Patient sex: M
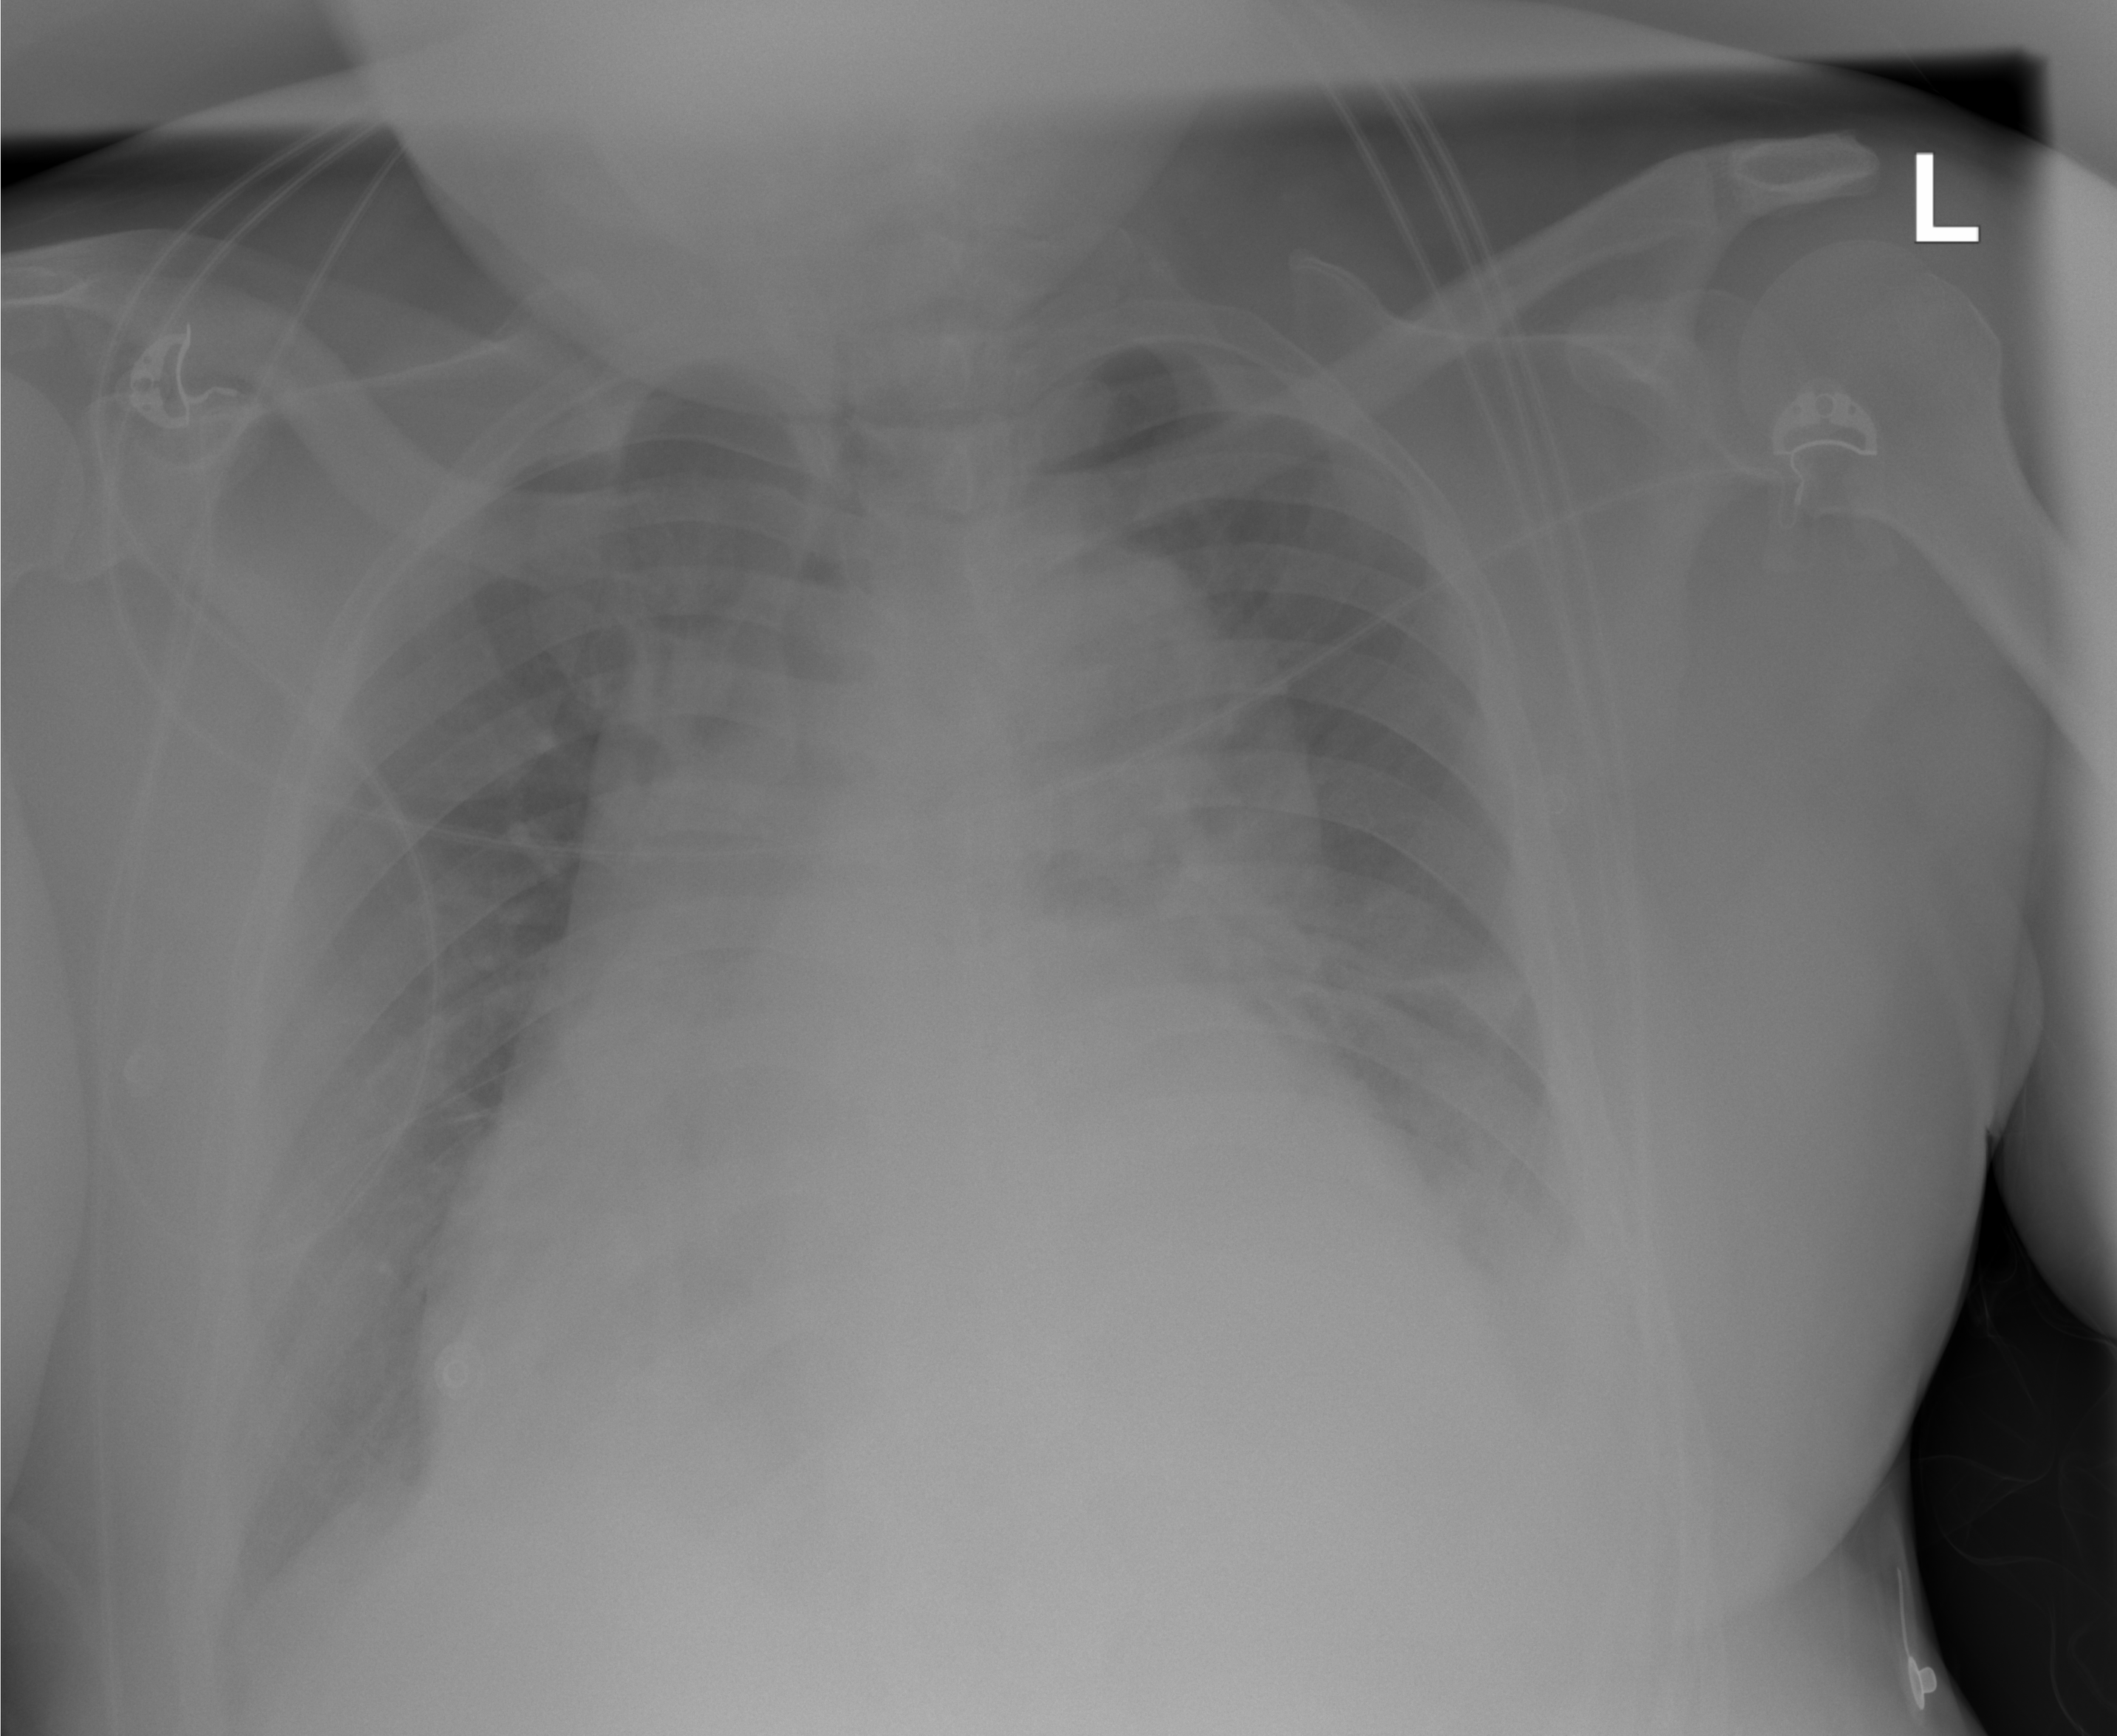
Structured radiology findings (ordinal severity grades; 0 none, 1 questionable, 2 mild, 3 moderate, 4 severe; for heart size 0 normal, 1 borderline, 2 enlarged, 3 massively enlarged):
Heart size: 3
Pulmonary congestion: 0
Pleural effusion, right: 1
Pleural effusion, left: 2
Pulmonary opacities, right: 0
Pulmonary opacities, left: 0
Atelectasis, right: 2
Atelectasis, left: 2